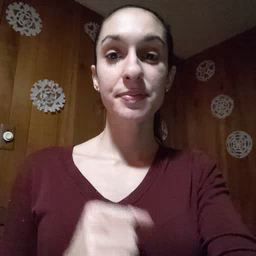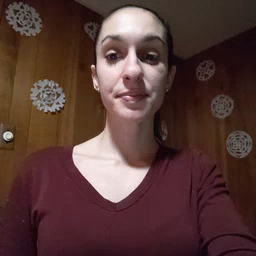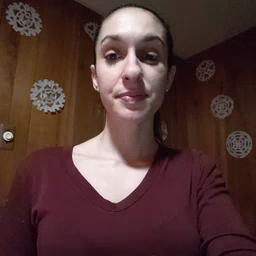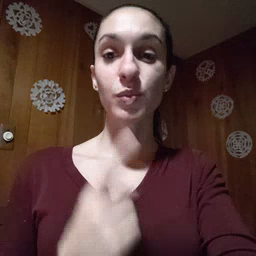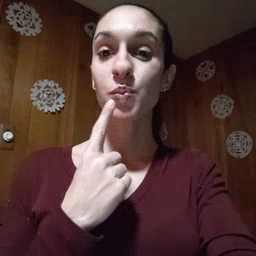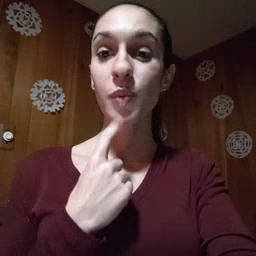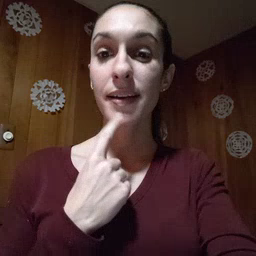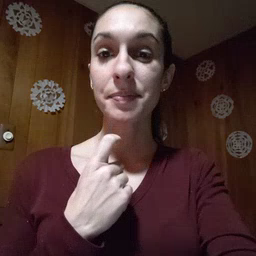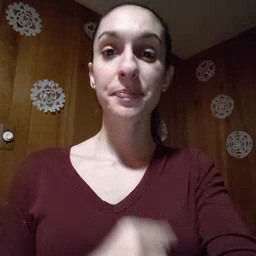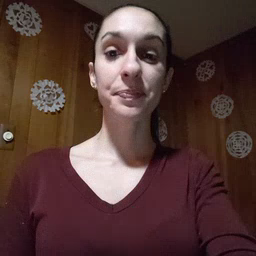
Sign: red